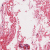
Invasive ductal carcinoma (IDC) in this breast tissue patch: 0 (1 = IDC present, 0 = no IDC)